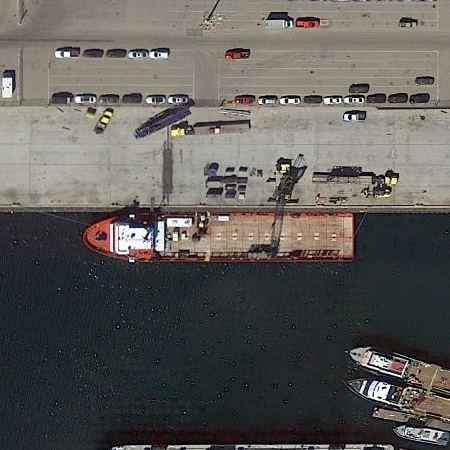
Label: civil